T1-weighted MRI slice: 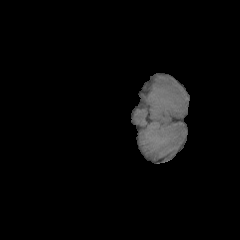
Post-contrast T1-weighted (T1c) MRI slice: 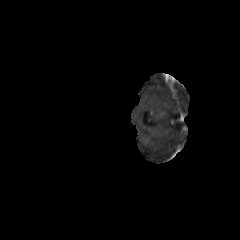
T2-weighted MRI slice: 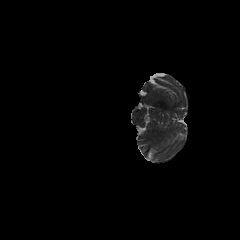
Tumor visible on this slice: no